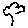
Label: tree